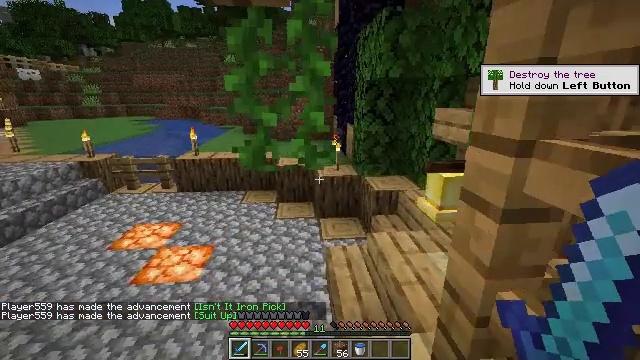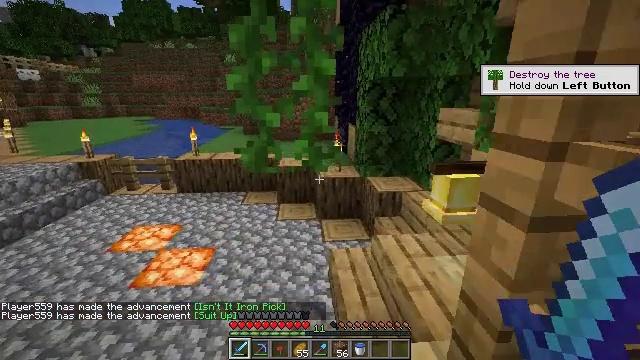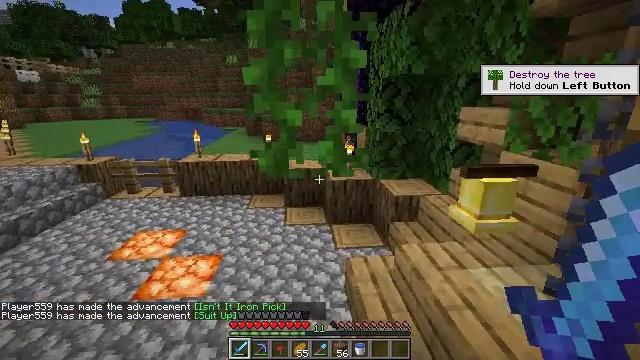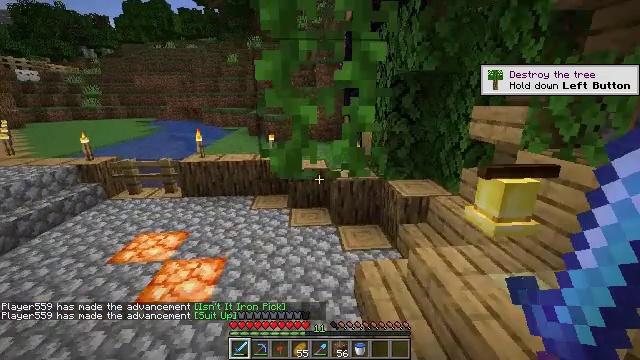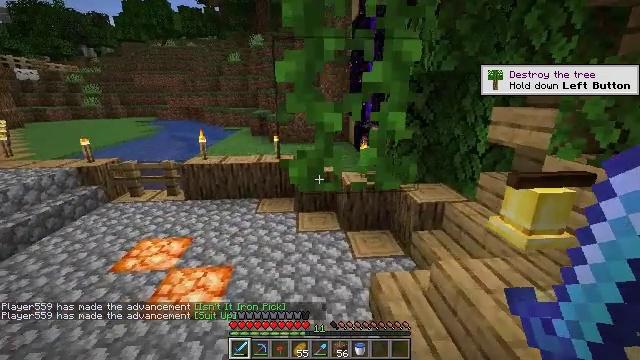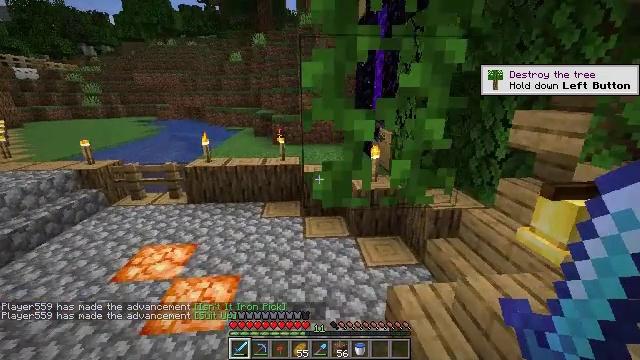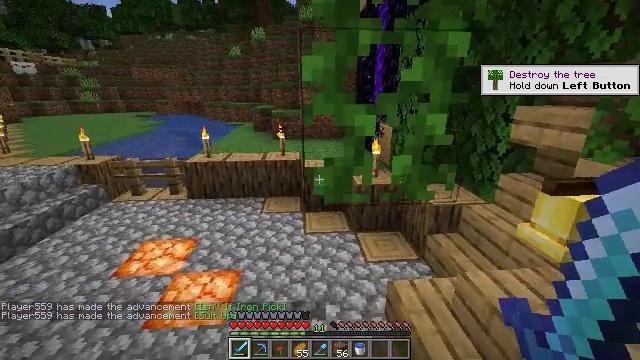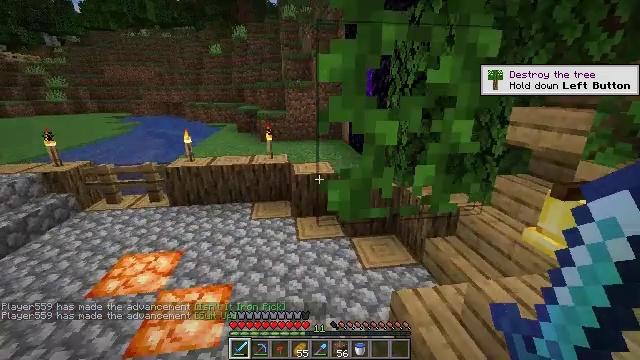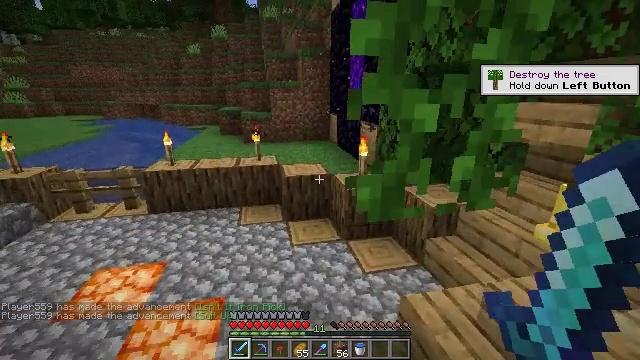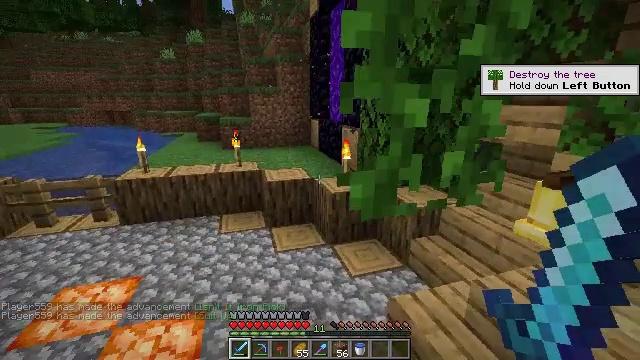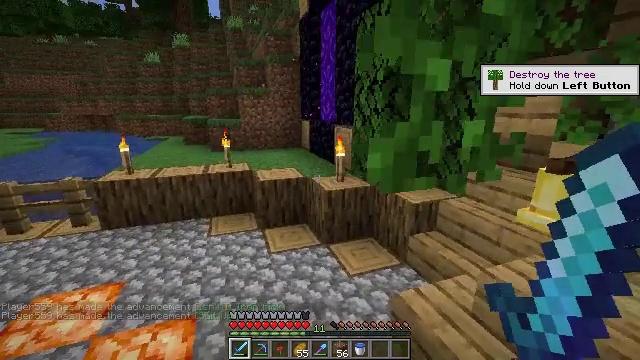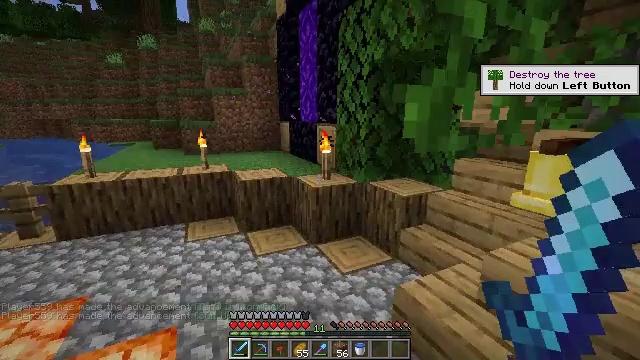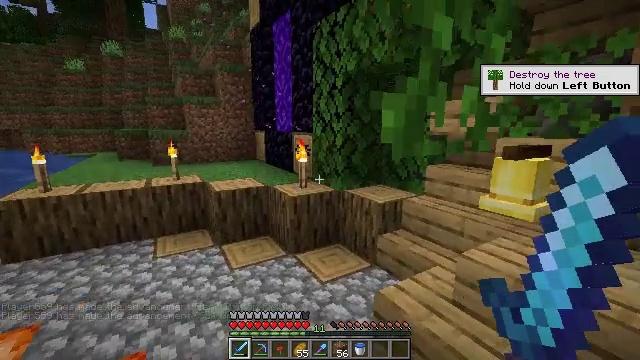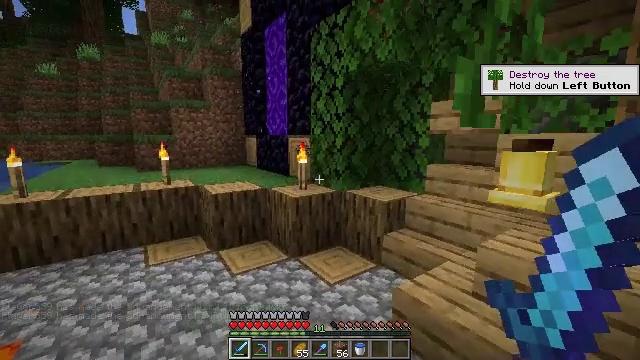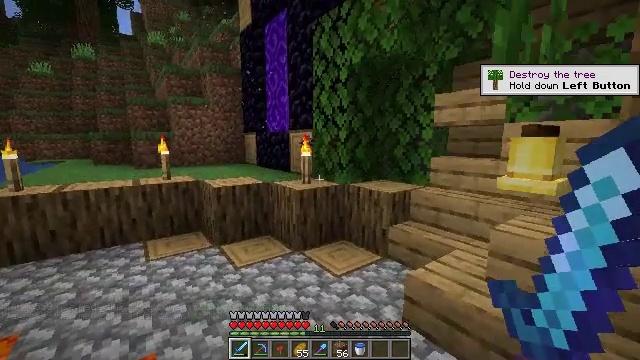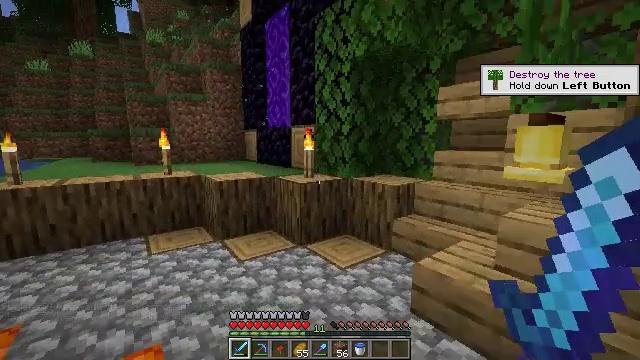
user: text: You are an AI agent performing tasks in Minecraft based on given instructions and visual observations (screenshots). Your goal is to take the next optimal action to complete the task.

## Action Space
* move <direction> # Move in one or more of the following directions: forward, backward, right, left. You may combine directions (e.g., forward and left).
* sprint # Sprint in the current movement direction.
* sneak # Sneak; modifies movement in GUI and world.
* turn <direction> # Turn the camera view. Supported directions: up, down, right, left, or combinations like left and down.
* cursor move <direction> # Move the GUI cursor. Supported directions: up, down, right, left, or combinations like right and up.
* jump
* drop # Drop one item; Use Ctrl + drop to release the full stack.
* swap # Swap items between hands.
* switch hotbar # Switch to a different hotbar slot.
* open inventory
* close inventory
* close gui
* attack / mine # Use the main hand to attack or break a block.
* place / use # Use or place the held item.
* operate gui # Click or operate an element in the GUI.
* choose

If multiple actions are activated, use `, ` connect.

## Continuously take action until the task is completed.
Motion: motion action
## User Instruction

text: Collect oak log for crafting.
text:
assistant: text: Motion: move forward and move left
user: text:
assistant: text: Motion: move forward and move left
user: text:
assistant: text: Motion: move forward and move left
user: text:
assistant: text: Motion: move forward and move left
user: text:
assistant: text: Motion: move forward and move left
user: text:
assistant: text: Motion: move forward and move left, turn down
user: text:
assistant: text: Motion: move forward and move left, turn right
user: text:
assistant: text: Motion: move forward and move left, turn right
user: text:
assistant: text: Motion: move forward and move left, turn right and up
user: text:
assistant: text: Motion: move left, turn right and up
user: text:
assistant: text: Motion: move left, turn right and up
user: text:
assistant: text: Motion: move left, turn right and up
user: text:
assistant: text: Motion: move left, turn right and up
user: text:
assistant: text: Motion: move left, turn right
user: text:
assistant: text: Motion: move left
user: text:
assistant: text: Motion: move left
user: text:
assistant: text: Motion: move forward and move left
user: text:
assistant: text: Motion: move forward and move left
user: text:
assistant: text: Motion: move forward and move left
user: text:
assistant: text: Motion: move left
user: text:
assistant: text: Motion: move forward and move left
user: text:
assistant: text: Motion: move forward and move left
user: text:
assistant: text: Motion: move forward and move left
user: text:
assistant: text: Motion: move forward
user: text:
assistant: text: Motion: move forward, turn right and down
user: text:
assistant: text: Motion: move forward, turn right and down
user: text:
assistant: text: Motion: move forward, attack / mine
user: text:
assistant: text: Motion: move forward, turn right and down, attack / mine
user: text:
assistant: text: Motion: move forward, turn down, attack / mine
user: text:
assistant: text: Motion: move forward, turn down, attack / mine